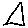
Label: triangle